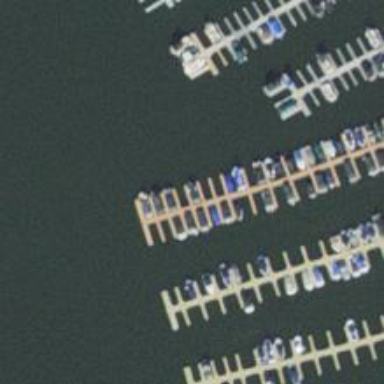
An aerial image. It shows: Man-made pier.